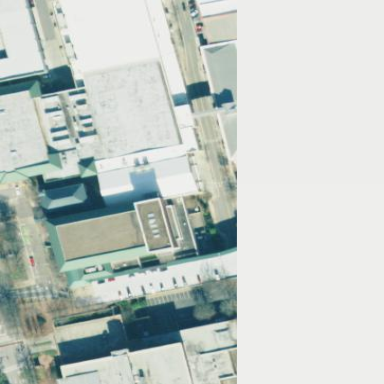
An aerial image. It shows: Building.